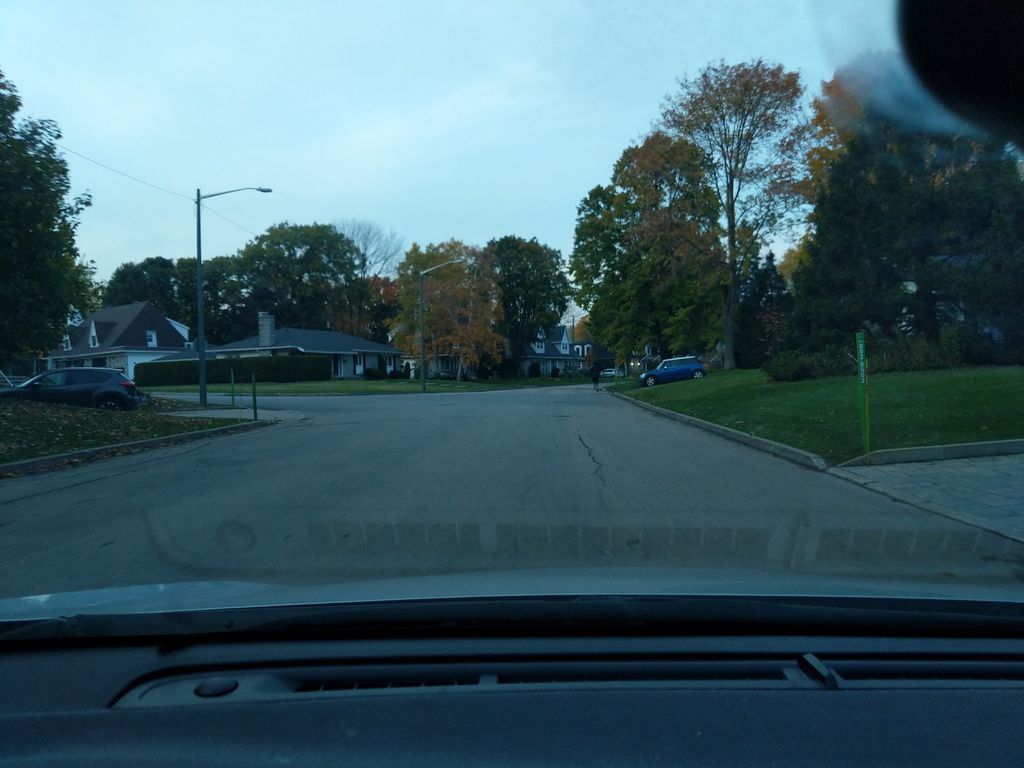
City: quebec_city